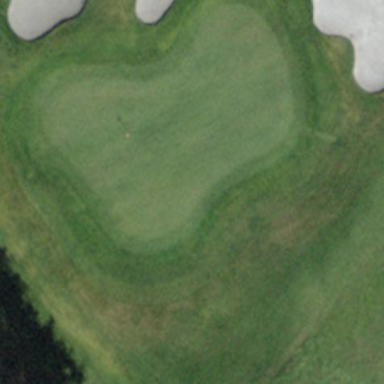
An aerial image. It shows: Picturesque green golfing area with grass land use.